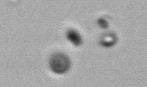
Label: Phaeocystis